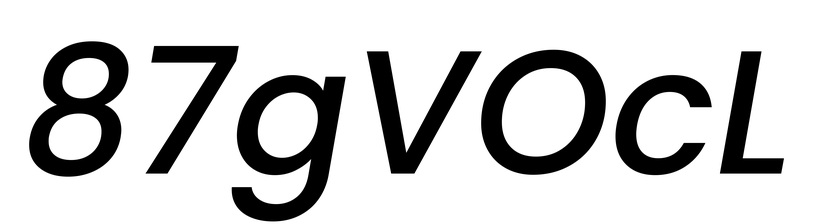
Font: Poppins-MediumItalic